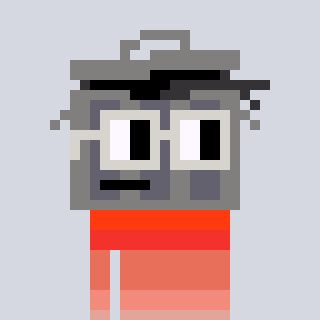
a pixel art character with square light gray glasses, a trashcan-shaped head and a bluegrey-colored body on a cool background